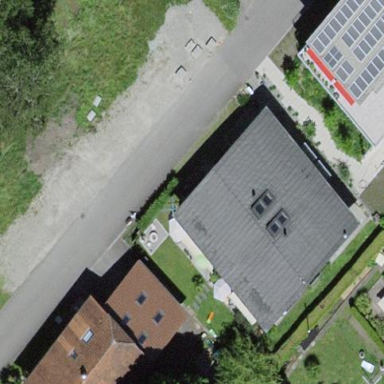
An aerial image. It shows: Residential building.